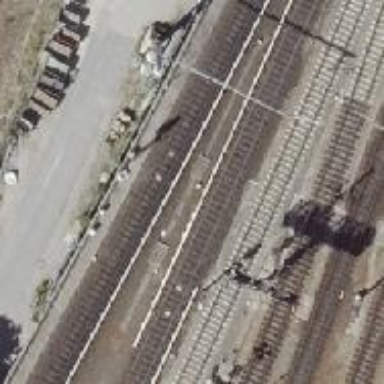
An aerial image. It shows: Railway signal.